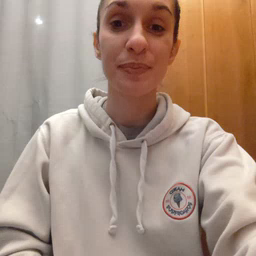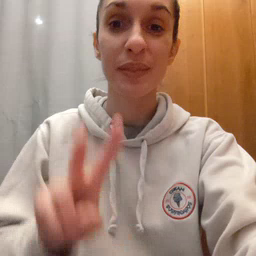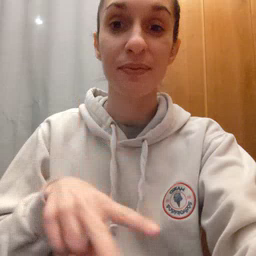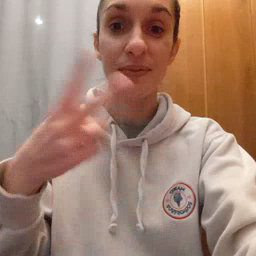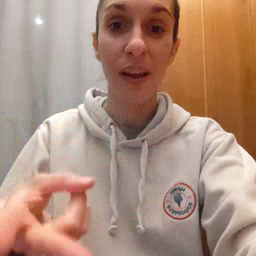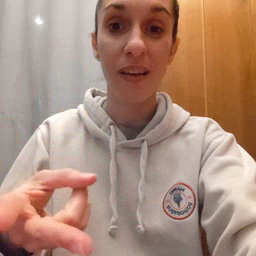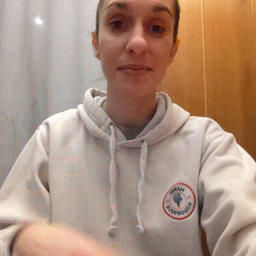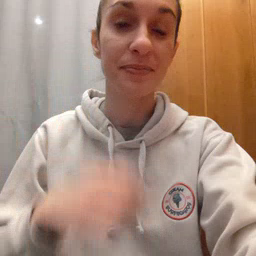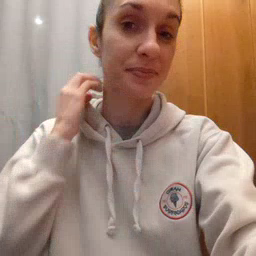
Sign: fall